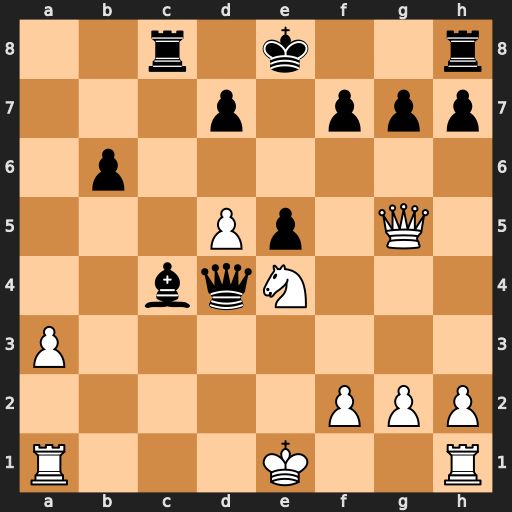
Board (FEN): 2r1k2r/3p1ppp/1p6/3Pp1Q1/2bqN3/P7/5PPP/R3K2R
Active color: w
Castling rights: KQk
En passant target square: -
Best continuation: Nd6+ Kf8 Rc1 h6 Qd2